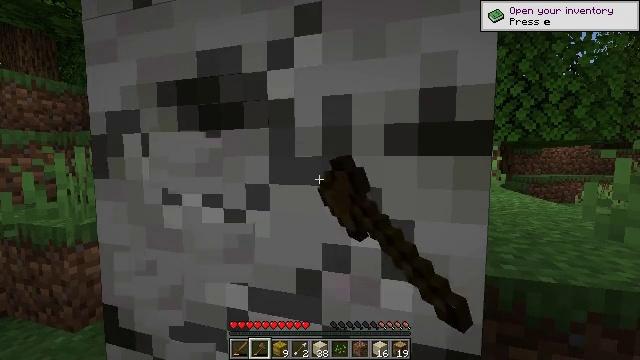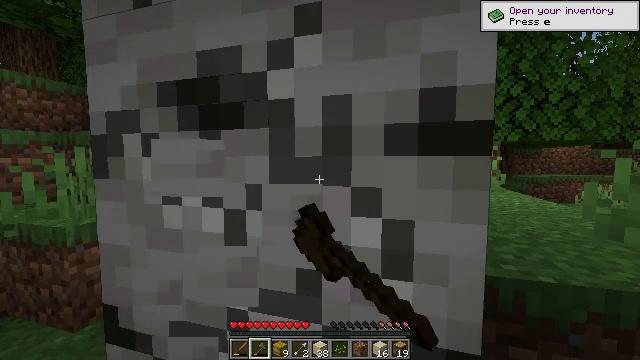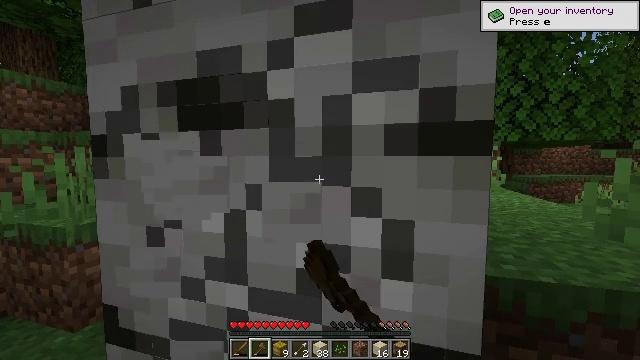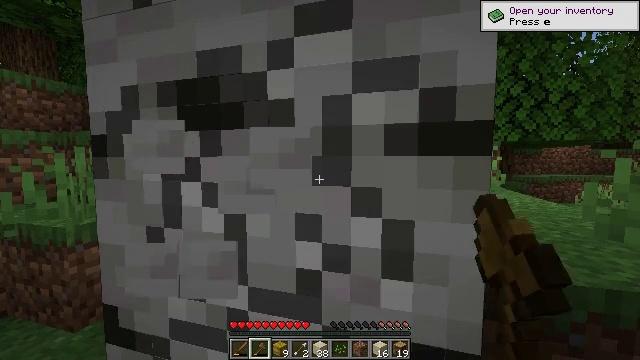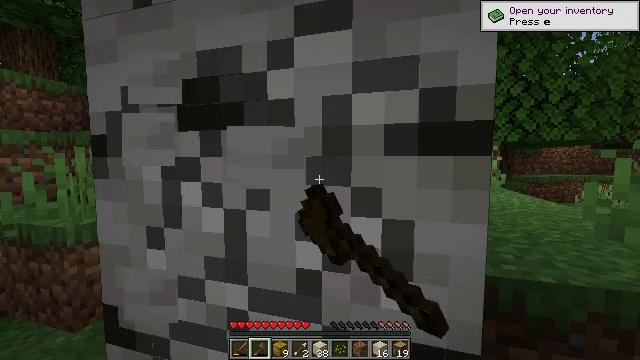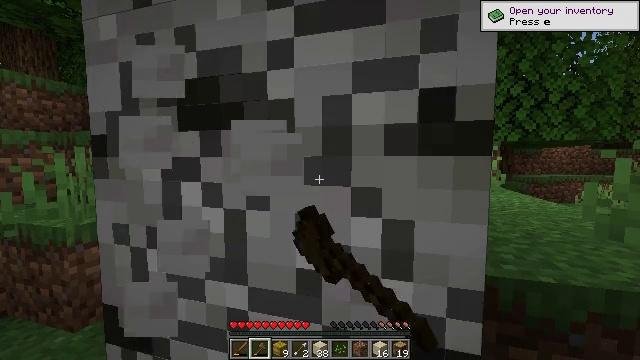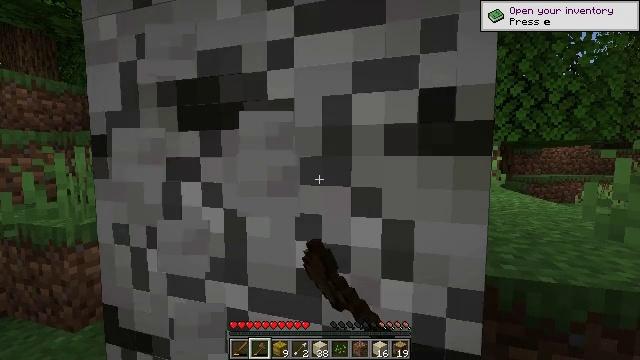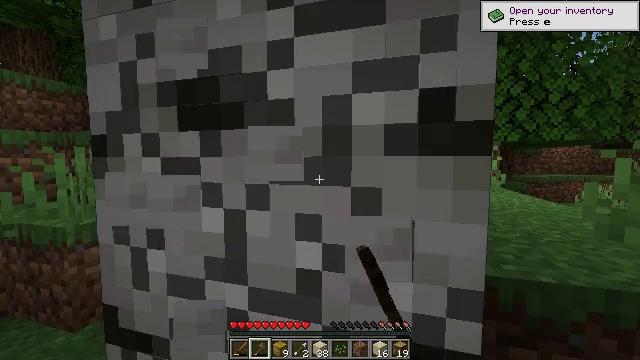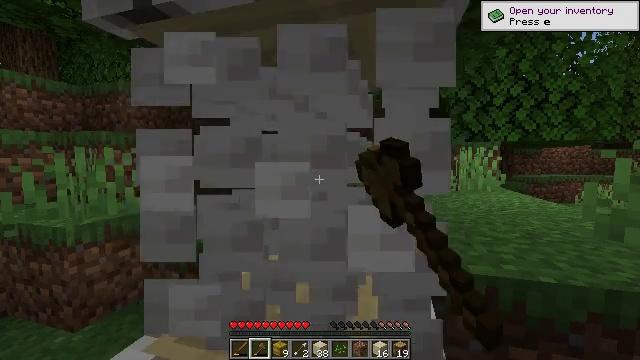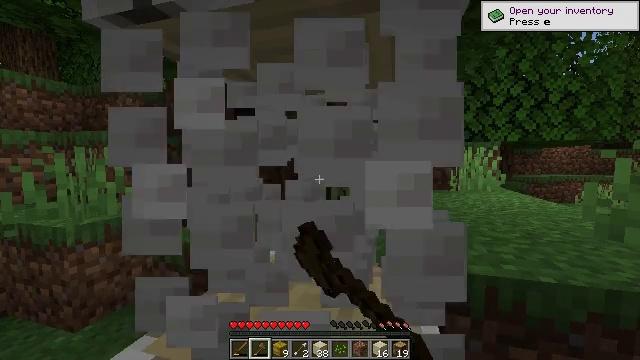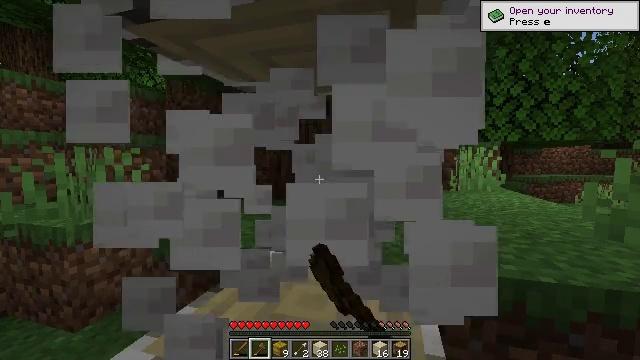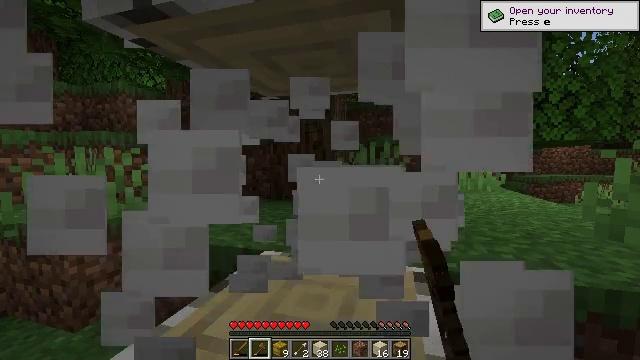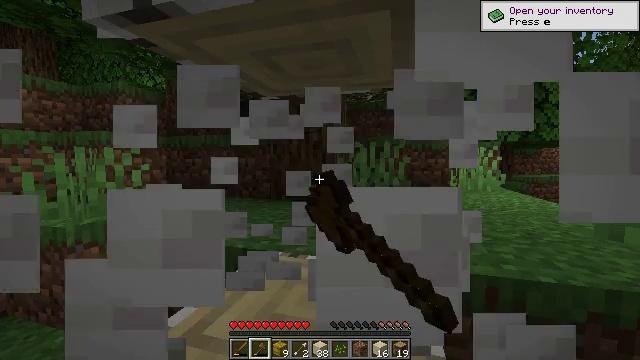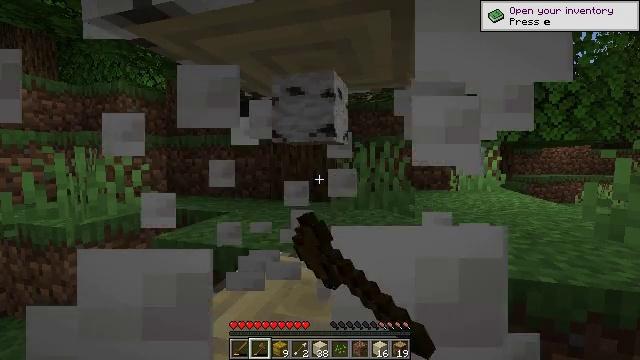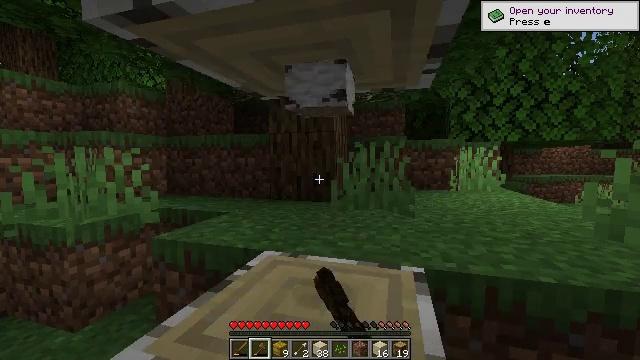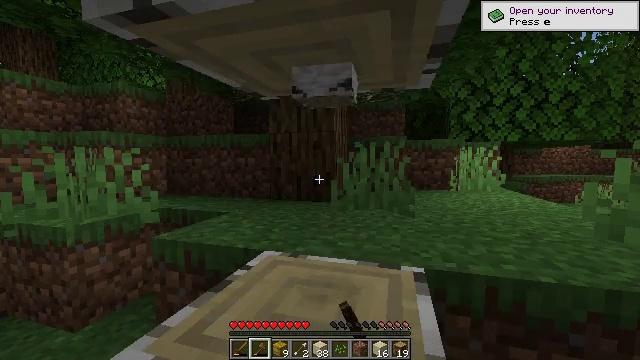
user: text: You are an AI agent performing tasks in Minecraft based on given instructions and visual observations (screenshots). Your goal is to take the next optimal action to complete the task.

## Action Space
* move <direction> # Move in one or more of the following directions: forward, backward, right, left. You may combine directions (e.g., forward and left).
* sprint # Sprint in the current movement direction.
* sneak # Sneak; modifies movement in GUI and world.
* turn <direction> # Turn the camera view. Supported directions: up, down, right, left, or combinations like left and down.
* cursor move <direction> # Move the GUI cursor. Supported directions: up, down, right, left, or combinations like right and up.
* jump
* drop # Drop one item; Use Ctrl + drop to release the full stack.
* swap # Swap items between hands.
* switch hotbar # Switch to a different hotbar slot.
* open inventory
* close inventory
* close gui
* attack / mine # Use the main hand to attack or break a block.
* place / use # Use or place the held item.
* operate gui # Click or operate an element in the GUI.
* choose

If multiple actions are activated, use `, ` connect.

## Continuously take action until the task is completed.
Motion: motion action
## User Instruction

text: Chop down the birch log.
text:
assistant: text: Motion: attack / mine
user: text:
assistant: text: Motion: attack / mine
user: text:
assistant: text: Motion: attack / mine
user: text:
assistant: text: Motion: attack / mine
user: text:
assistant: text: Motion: attack / mine
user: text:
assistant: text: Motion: attack / mine
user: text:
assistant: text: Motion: attack / mine
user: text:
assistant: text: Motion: attack / mine
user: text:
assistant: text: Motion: attack / mine
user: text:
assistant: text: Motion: attack / mine
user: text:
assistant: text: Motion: attack / mine
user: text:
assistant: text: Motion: attack / mine
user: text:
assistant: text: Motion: attack / mine
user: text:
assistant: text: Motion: attack / mine
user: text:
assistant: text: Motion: attack / mine
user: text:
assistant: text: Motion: attack / mine
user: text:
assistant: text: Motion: attack / mine
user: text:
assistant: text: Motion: attack / mine
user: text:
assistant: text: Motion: turn down, attack / mine
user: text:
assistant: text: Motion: turn down, attack / mine
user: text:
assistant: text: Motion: turn down, attack / mine
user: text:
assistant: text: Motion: turn down, attack / mine
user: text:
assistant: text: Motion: turn down, attack / mine
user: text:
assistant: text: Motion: turn down, attack / mine
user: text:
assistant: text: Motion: turn down, attack / mine
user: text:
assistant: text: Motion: attack / mine
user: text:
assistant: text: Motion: attack / mine
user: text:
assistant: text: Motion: attack / mine
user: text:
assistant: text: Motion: attack / mine
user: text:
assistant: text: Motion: attack / mine